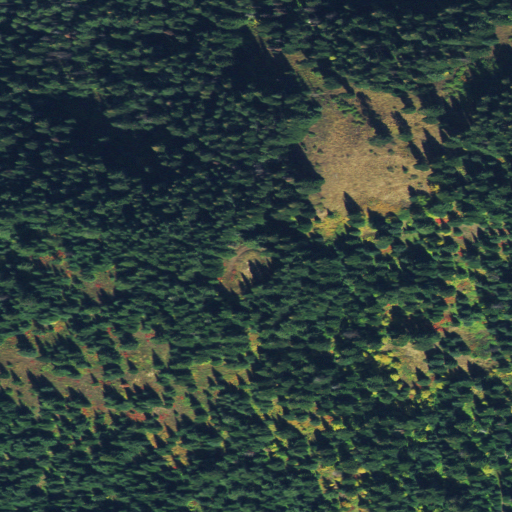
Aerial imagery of mountain in Idaho named O'Hara Point containing evergreen forest and shrub